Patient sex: M
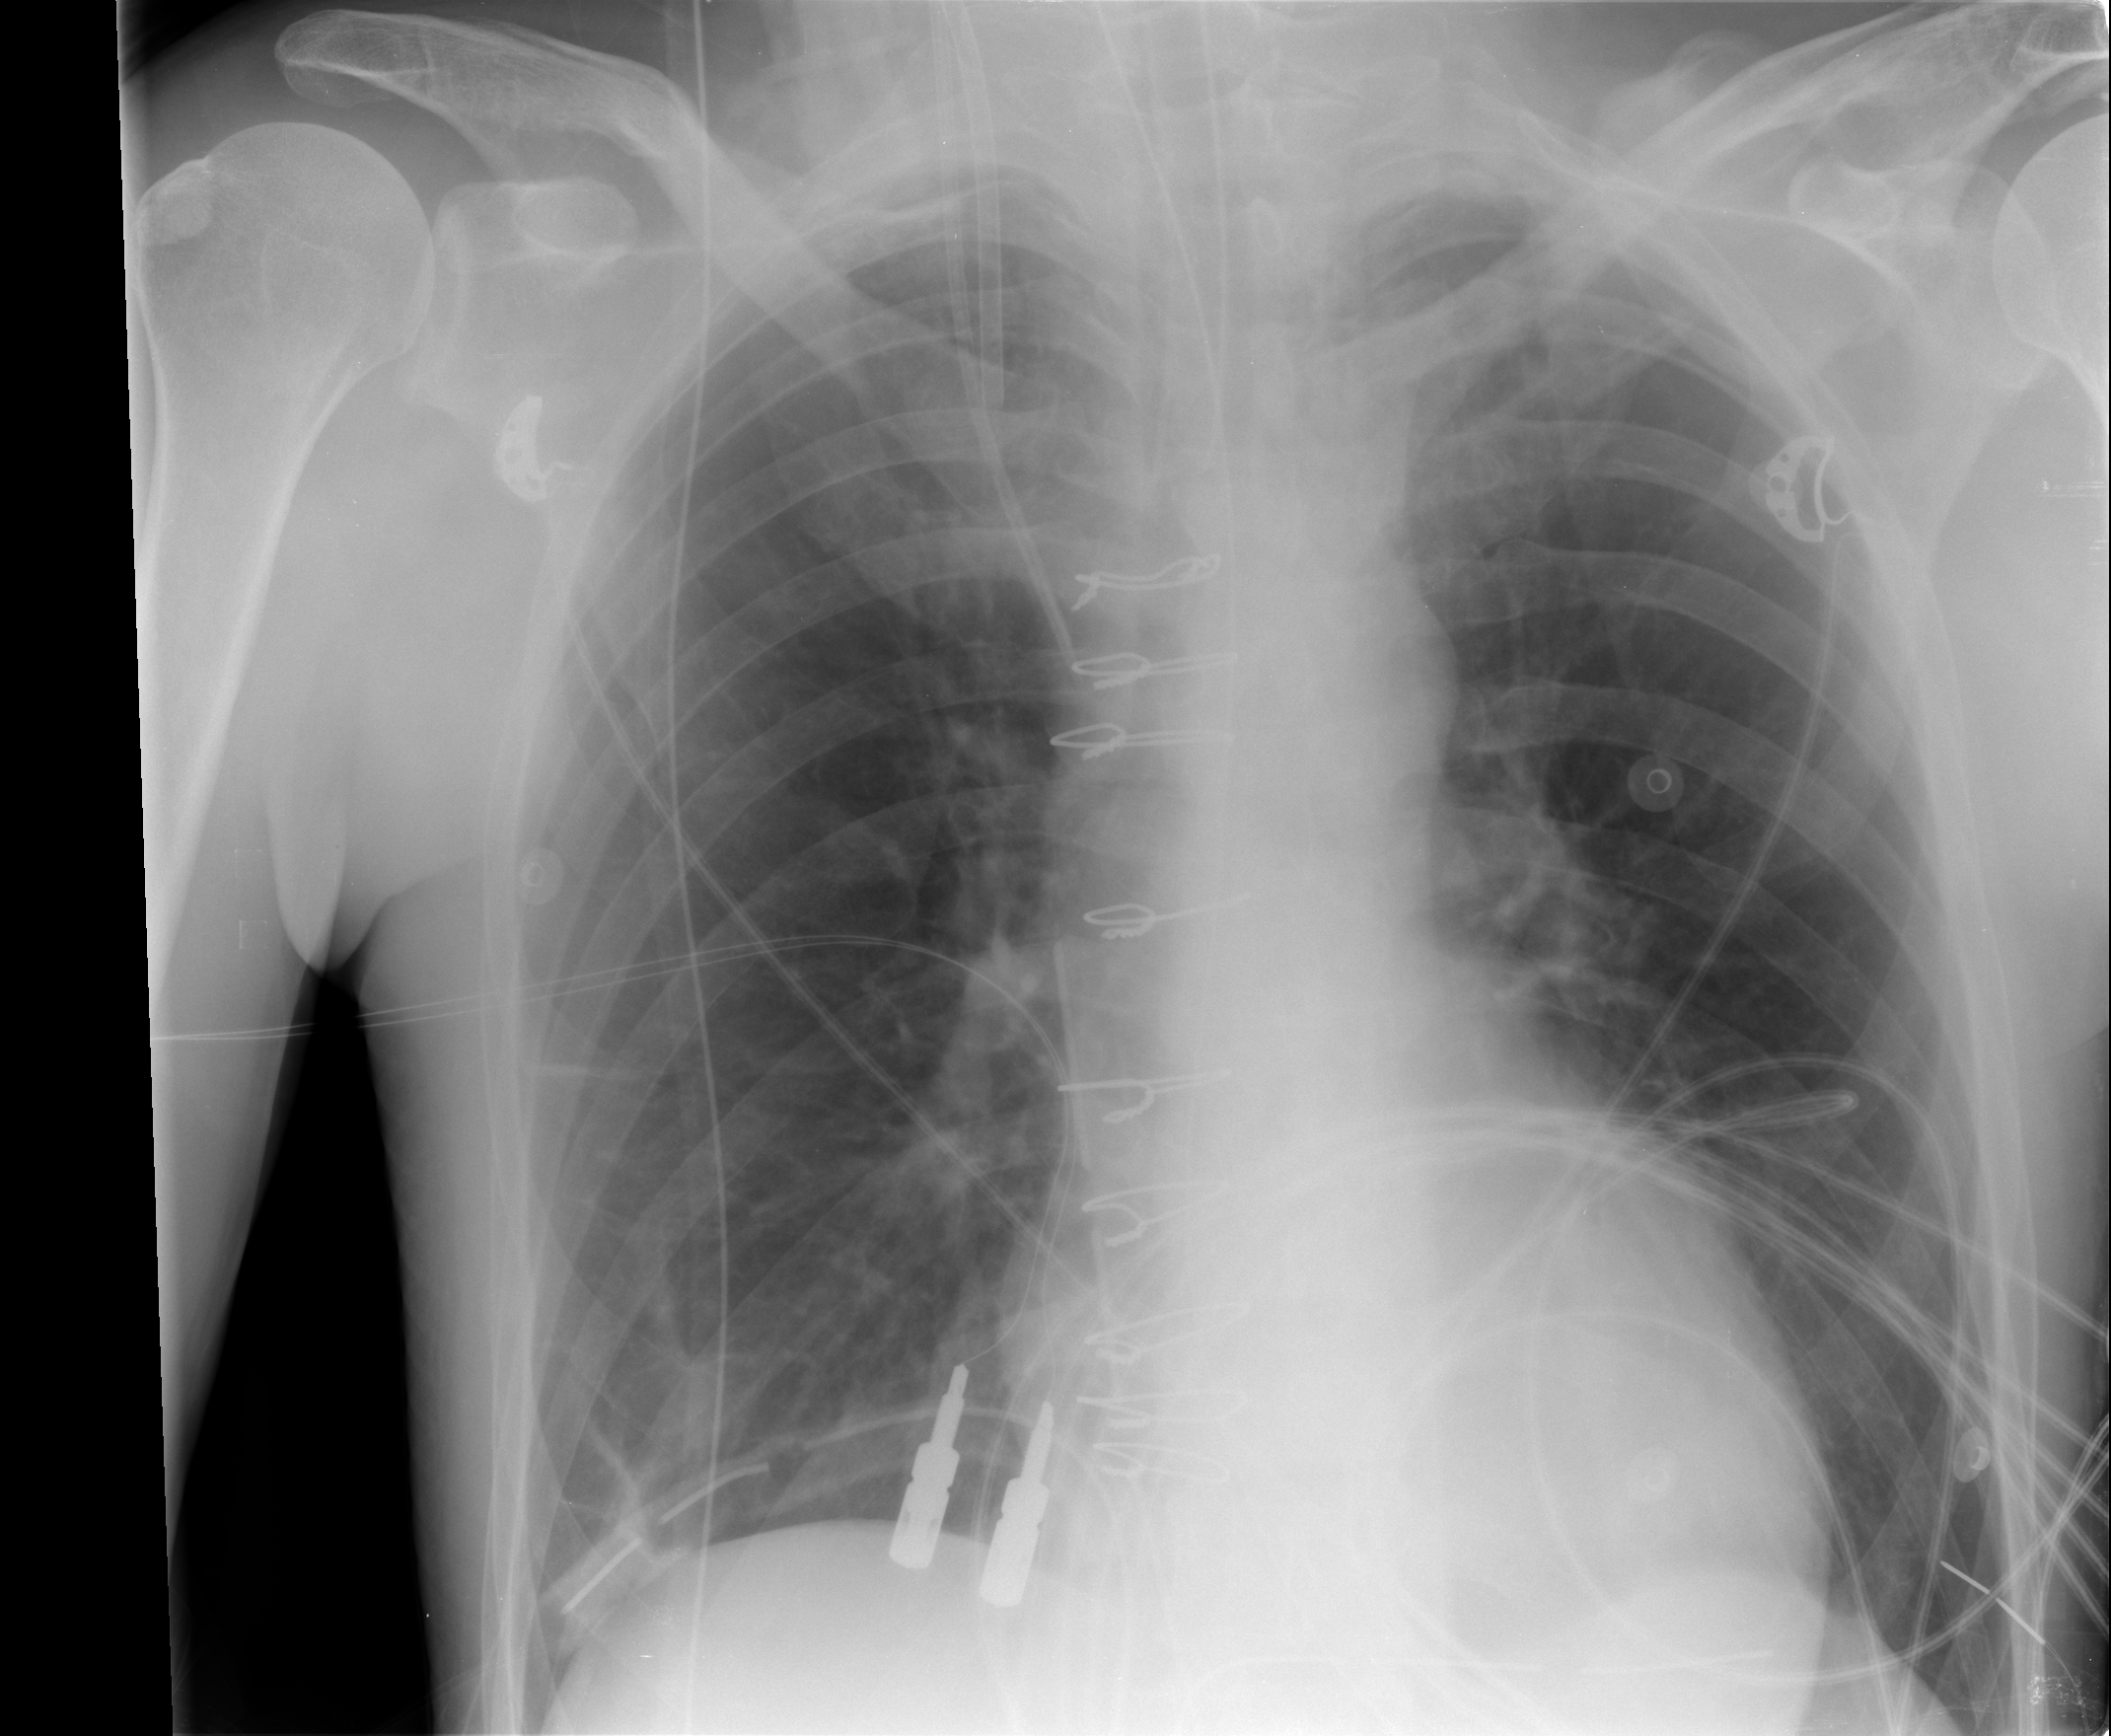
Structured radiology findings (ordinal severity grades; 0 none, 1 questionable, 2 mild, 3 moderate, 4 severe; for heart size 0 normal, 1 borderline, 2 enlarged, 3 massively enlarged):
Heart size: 0
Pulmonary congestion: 0
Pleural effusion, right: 0
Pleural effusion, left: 0
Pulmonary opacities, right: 0
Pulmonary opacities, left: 0
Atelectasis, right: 2
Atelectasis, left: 0